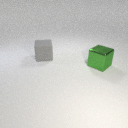
large green metal cube in front of large gray rubber cube